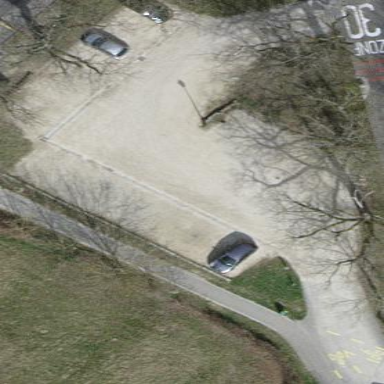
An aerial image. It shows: Parking area with surface.